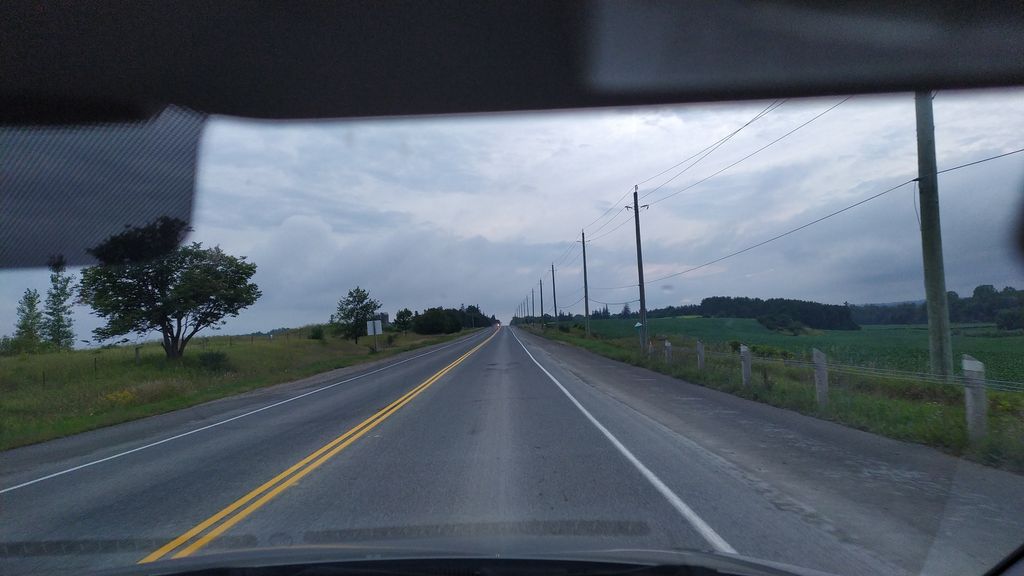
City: kitchener-waterloo